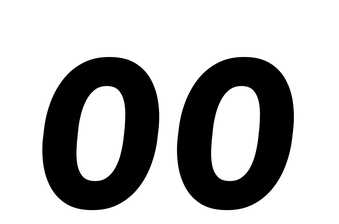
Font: Roboto-Italic_Condensed_SemiBold_Italic